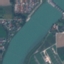
Land use / land cover class: River